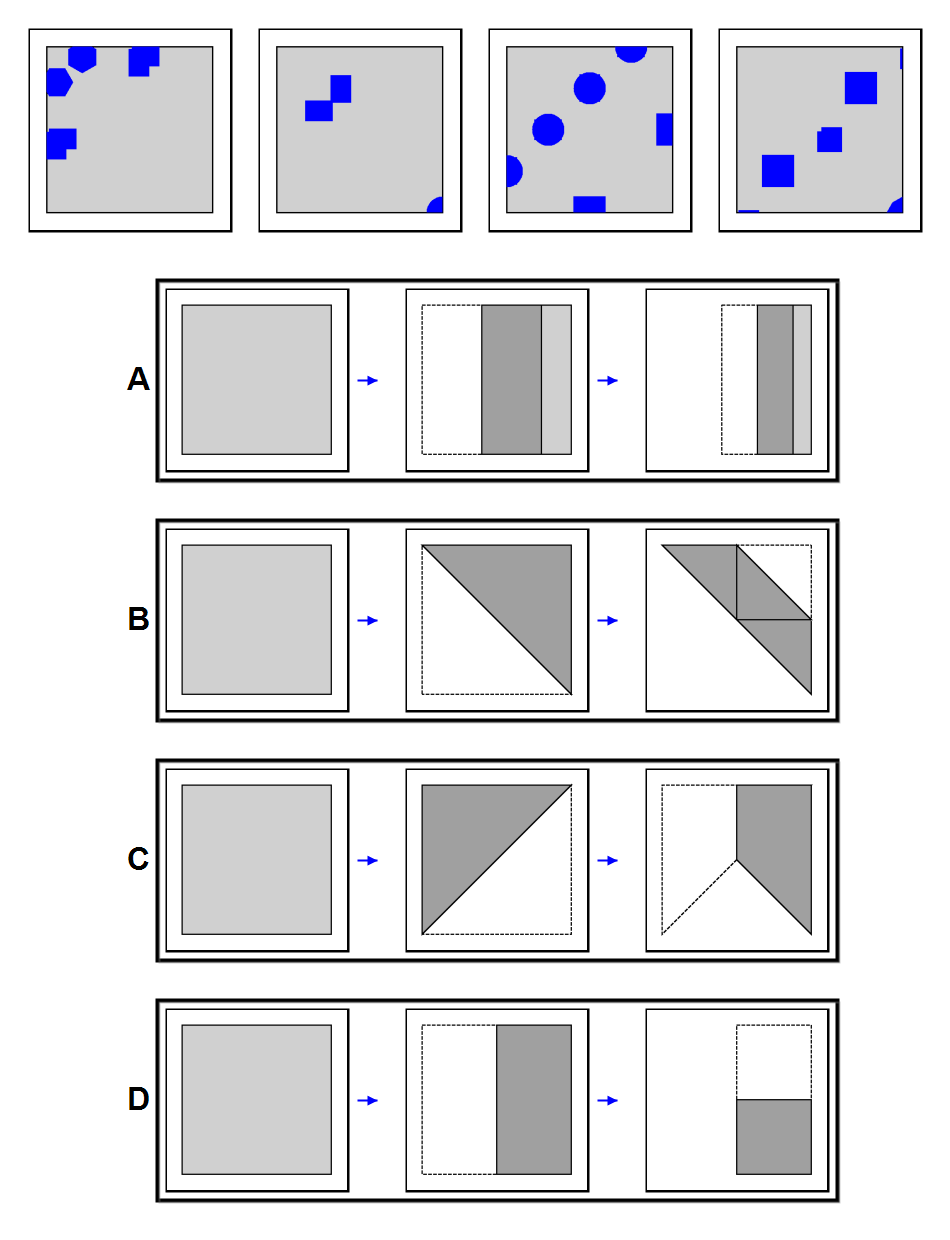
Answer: B